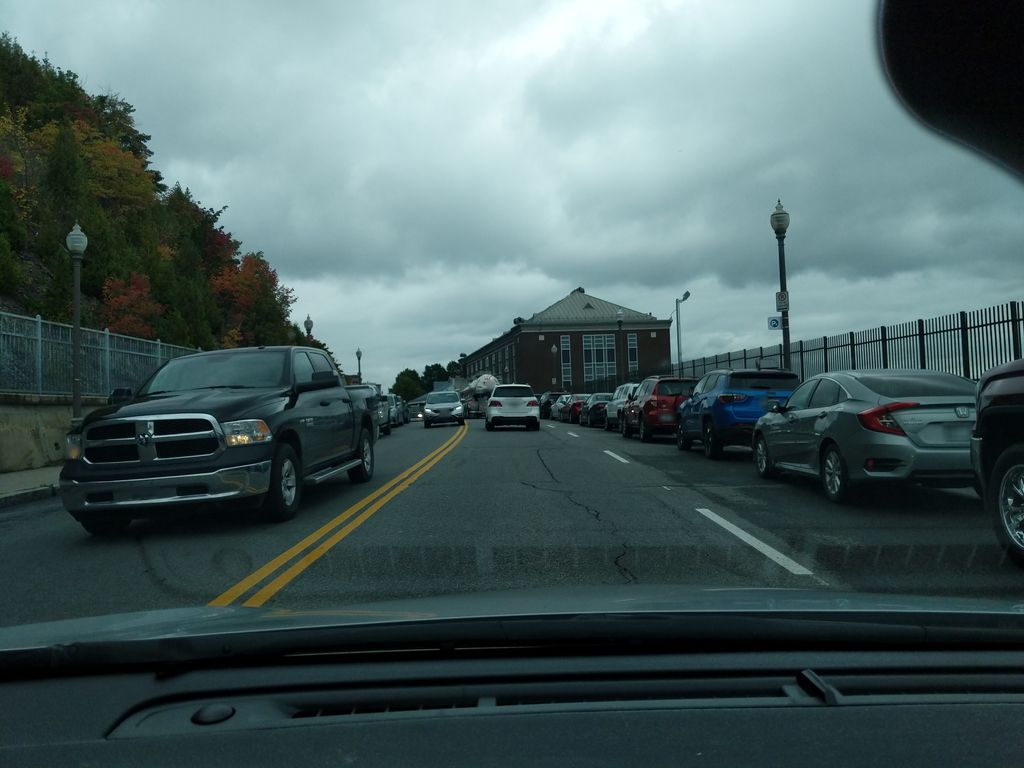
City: quebec_city